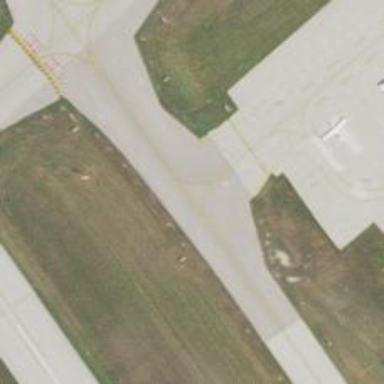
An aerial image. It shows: View of taxiway at the airport.